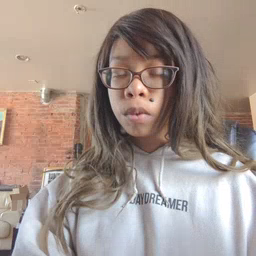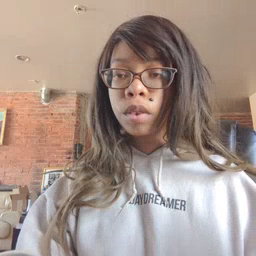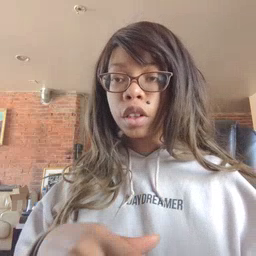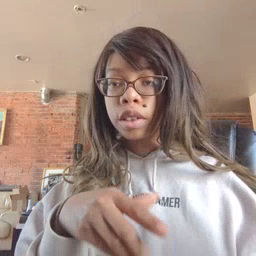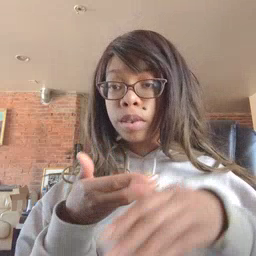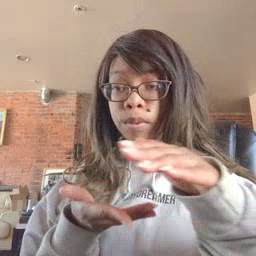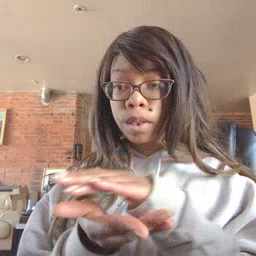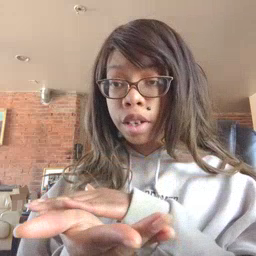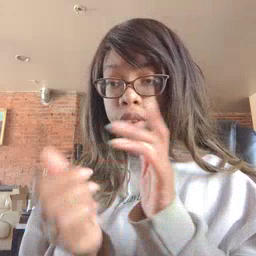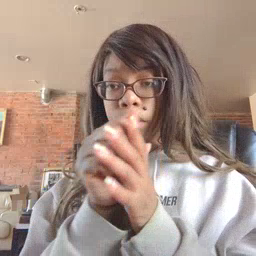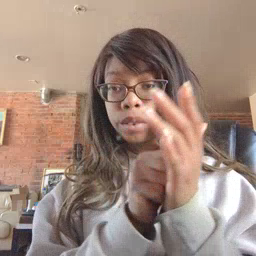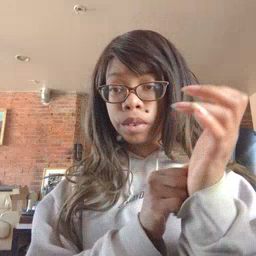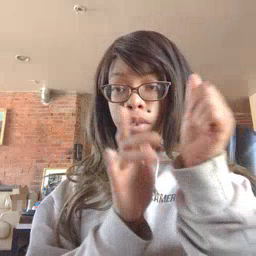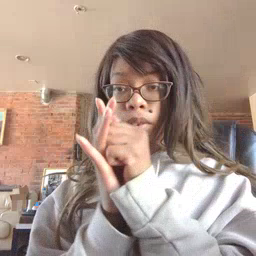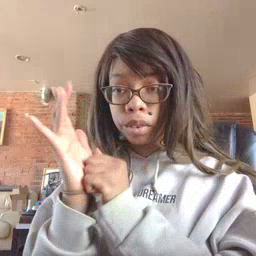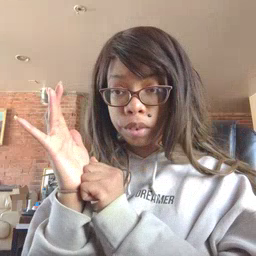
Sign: mitten